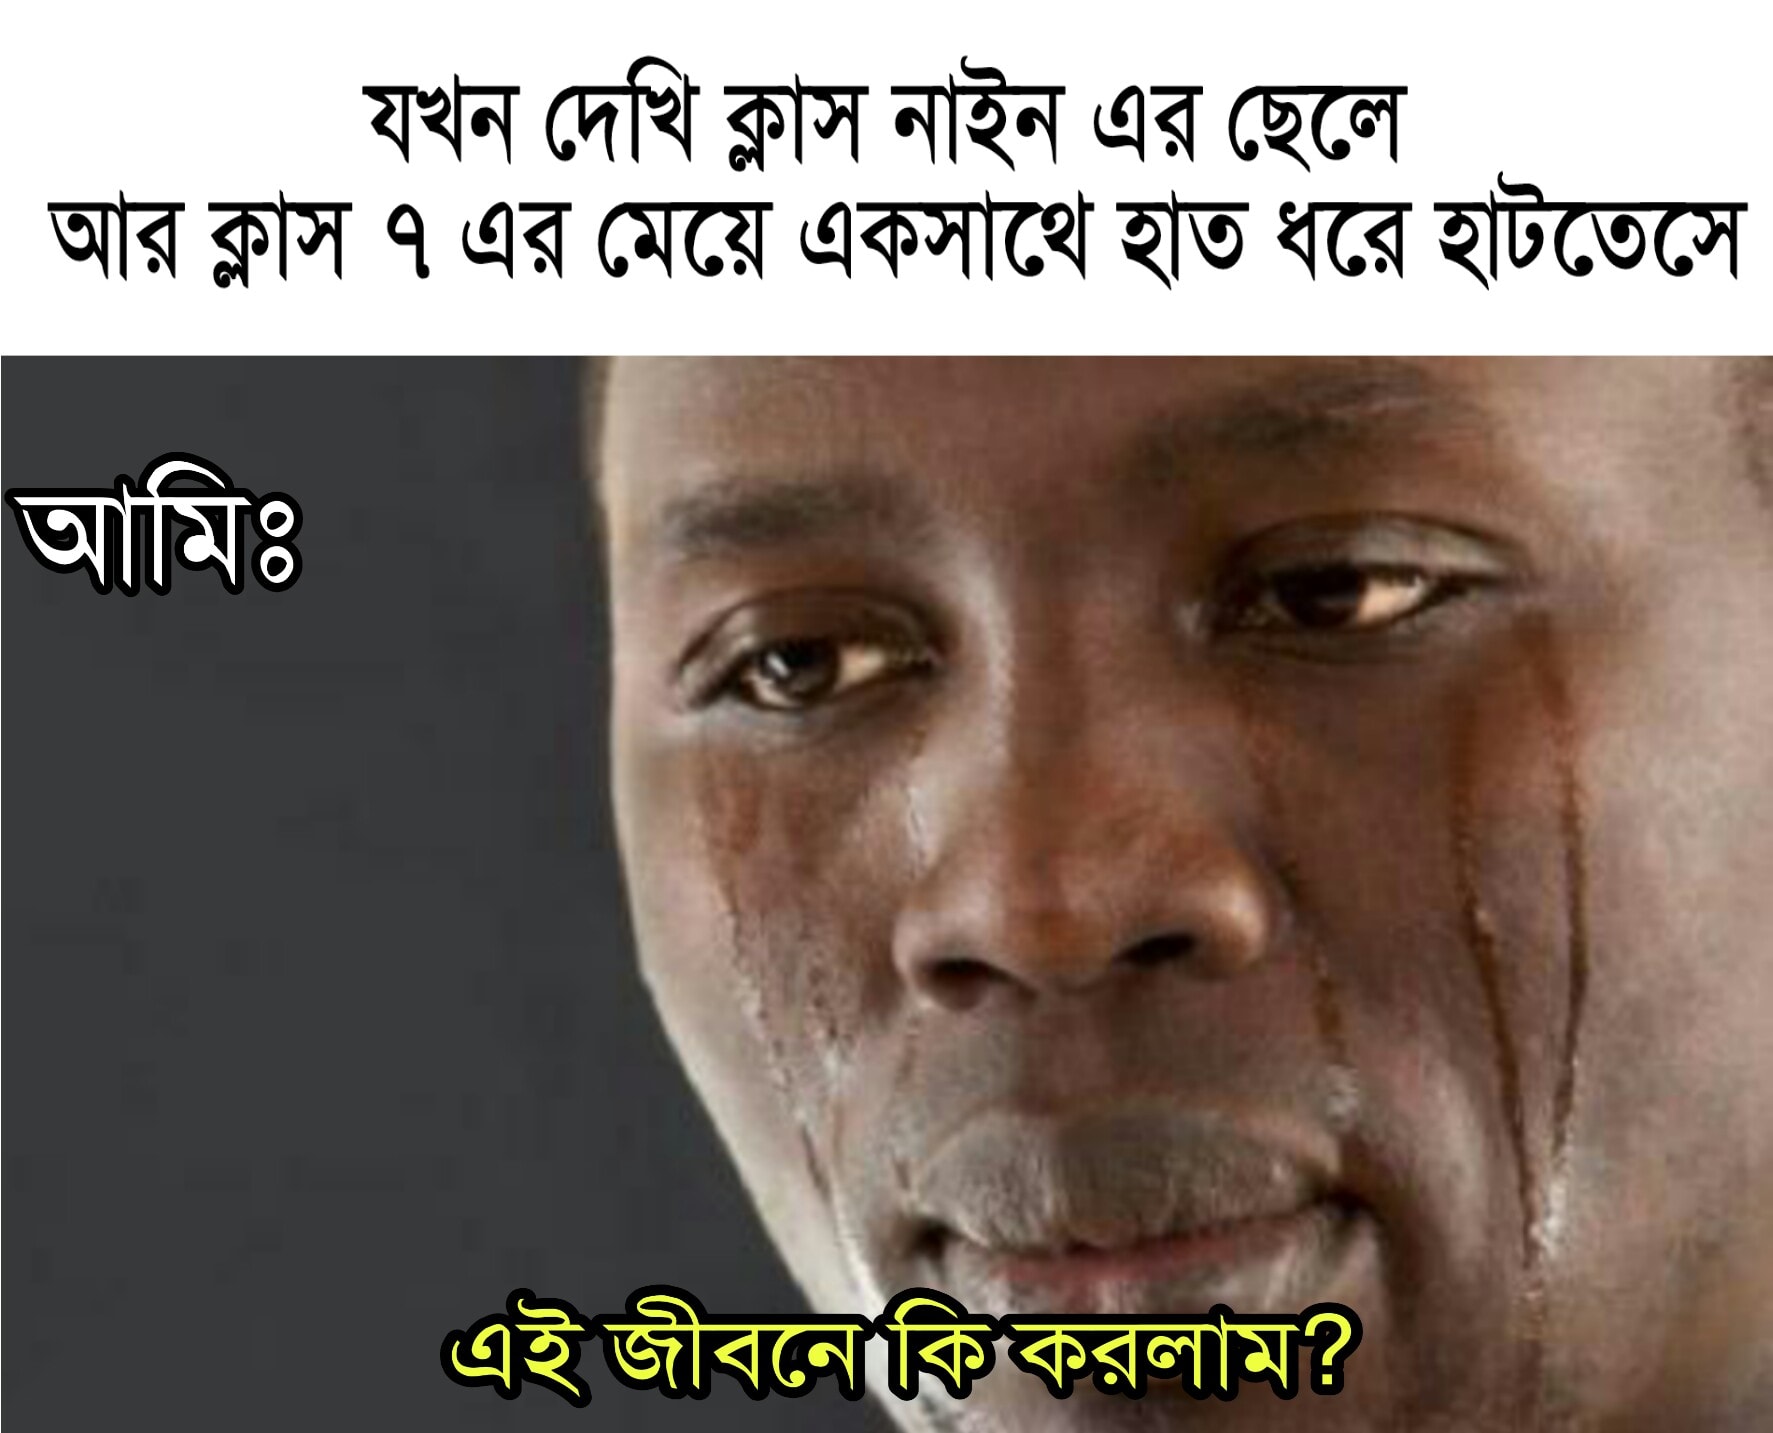
Caption: যখন দেখি ক্লাস নাইন এর ছেলে আর ক্লাস ৭ এর মেয়ে একসাথে হাত ধরে হাটতেসে  আমিঃ এই জীবনে কি করলাম ?
Label: non-hate